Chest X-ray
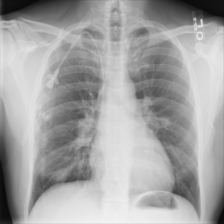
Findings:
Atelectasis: negative
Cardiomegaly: negative
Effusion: negative
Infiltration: negative
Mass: negative
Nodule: negative
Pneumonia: negative
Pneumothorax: negative
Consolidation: negative
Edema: negative
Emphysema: negative
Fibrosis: negative
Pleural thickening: negative
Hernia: negative